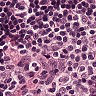
Metastatic tissue present: no